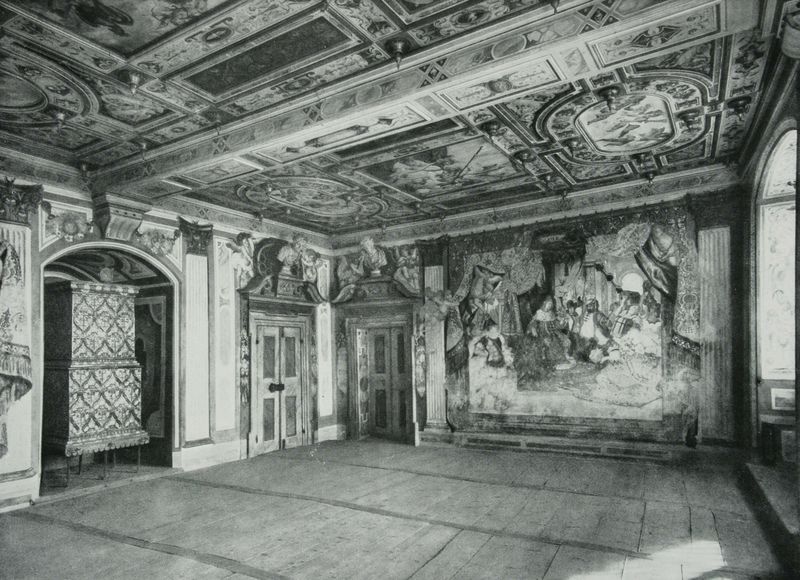
Titel: Thronsaal
Standort: Landshut
Institution: Burg Trausnitz
Schlagwörter: gemälde, weiß, bunt, fenster, frankreich, grau, hell, holz, lampe, licht, raum, schwarz, säulen, tür, zimmer, schloss, malerei, ornament, teppich, wand, architektur, barock, rahmen, stein, steine, innenraum, möbel, vorhang, sonne, boden, figur, interieur, decke, renaissance, rokoko, kamin, ofen, engel, statue, deutschland, bilder, schrank, bogen, italien, türen, venedig, parkett, dielen, pilaster, saal, figuren, rundbogen, dekoration, tapete, gobelin, holzboden, wandteppich, büste, dekor, ornamente, verzierung, wandgemälde, wandmalerei, bett, stuck, balken, stufe, bretter, holzdielen, monumental, tor, bemalt, halle, foto, fotografie, erker, italie, nische, truhe, burg, palast, schwarz weiss, holzdecke, kacheln, dielenboden, österreich, kapitell, photo, verziert, segmentbogen, tore, öffnung, laibung, portale, statuen, residenz, fresken, florenz, kapelle, tapisserie, königlich, kassetten, kassettendecke, königin, deckengemälde, fresko, niesche, zimmerdecke, büsten, korbbogen, prunk, textil, bemalung, steinboden, wandbild, fotographie, verzierungen, fresco, laminat, kachelofen, toskana, kassette, verkehrt, schatten licht, deckenmalerei, kasettendecke, lisene, fensterlaibung, wandverkleidung, balkendecke, sienna, ausstattung, ballsaal, thympana, papalst, grotesken, trist, heizkörper, frescen, thronsaal, bretterboden, sonnenkönig, falsch, habsburger, rathhaus, llicht, assl, goblin, holzdieln, kparkett, rürrahmen, wandbilf, wandmelerei, wandniesche, wandteppisch, beeindruckend, 19. jahrhundert, 18. jahrhundert, 19. jh., 18. jh., toren, fresken+#stuck